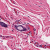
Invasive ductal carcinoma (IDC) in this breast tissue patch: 0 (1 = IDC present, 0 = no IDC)